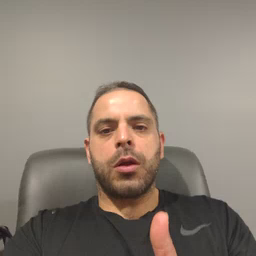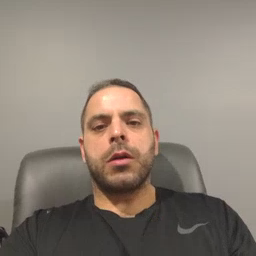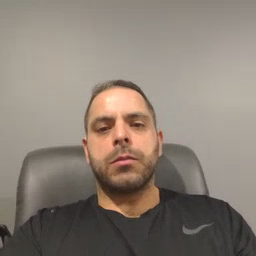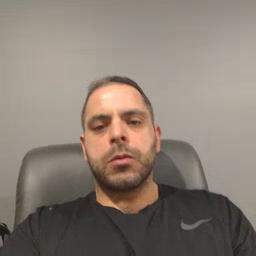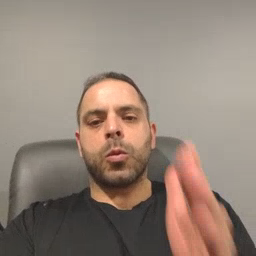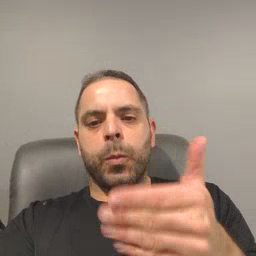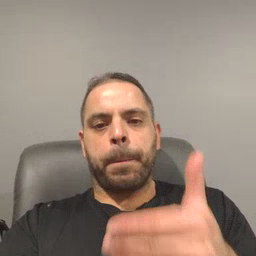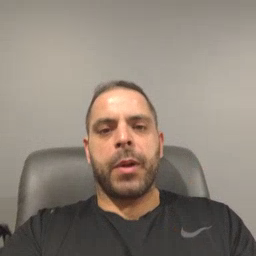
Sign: room